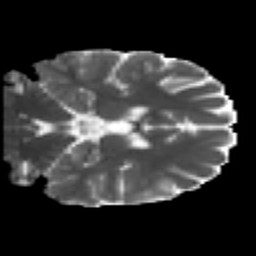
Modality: MD
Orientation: coronal
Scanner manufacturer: ge
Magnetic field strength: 3 T
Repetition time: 7.98 s
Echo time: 0.0701 s